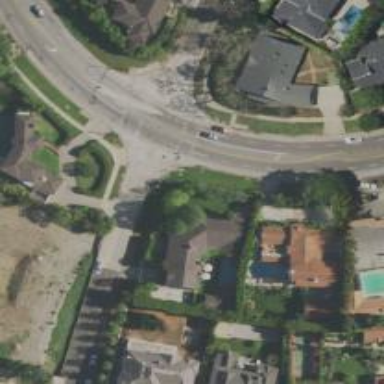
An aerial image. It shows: Secondary road surrounded by residential buildings.